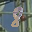
Label: 8